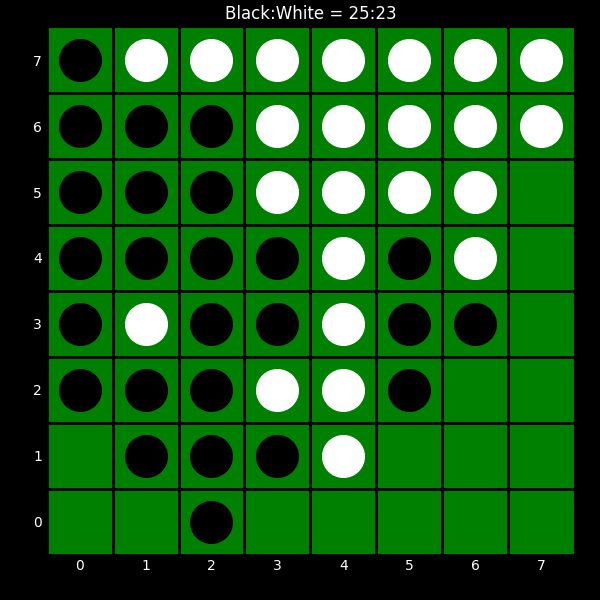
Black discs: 25
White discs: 23